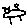
Label: cat